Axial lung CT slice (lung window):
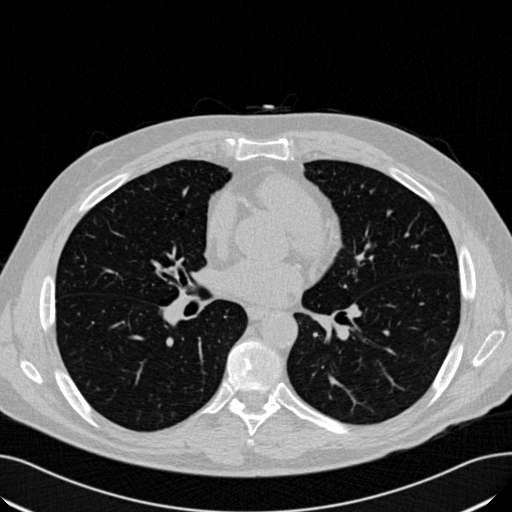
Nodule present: no